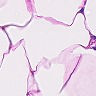
Metastatic tissue present: no